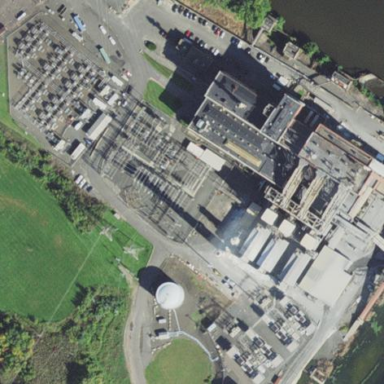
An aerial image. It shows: Industrial power plant with the landuse set as industrial.